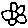
Label: flower